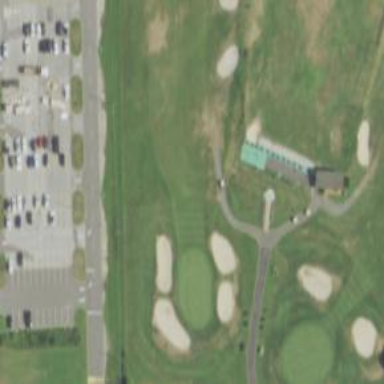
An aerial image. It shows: Path used for both walking and golf.